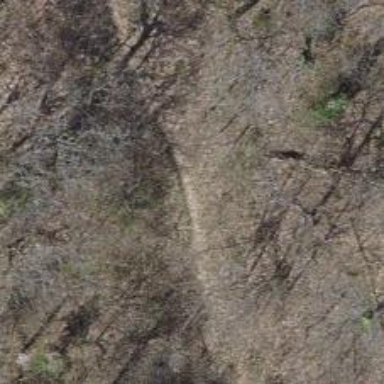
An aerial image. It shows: Dirt path.